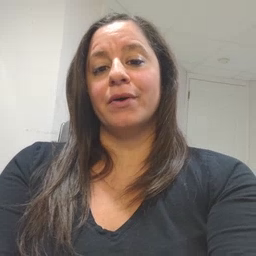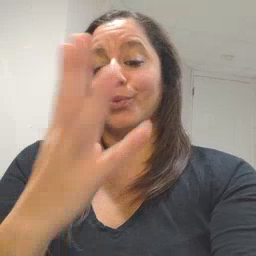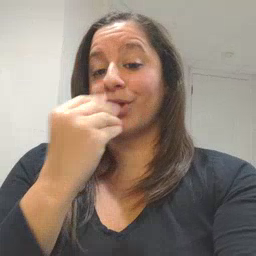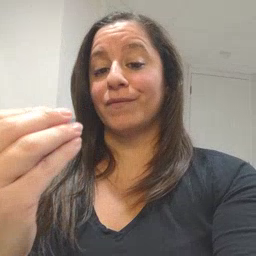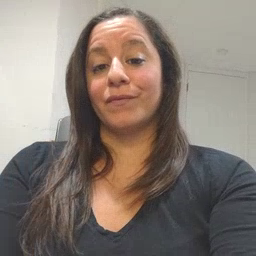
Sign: wolf